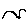
Label: bird